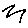
Label: zigzag